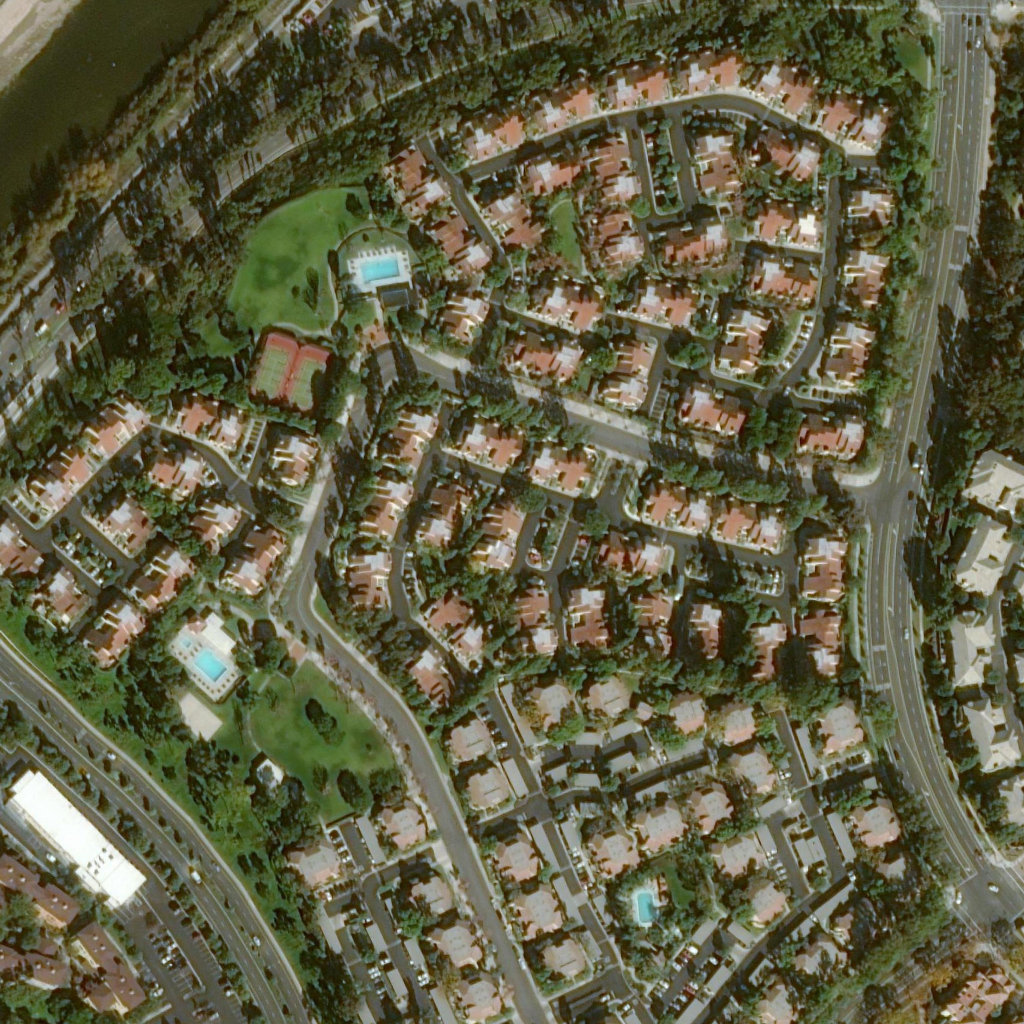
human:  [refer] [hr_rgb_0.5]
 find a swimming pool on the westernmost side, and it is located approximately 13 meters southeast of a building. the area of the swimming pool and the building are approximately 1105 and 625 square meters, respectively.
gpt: <box>[[17, 62, 23, 67, 0]]</box>

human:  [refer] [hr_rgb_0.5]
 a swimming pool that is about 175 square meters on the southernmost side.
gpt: <box>[[62, 86, 63, 90, 0]]</box>